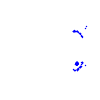
Particle: kaon